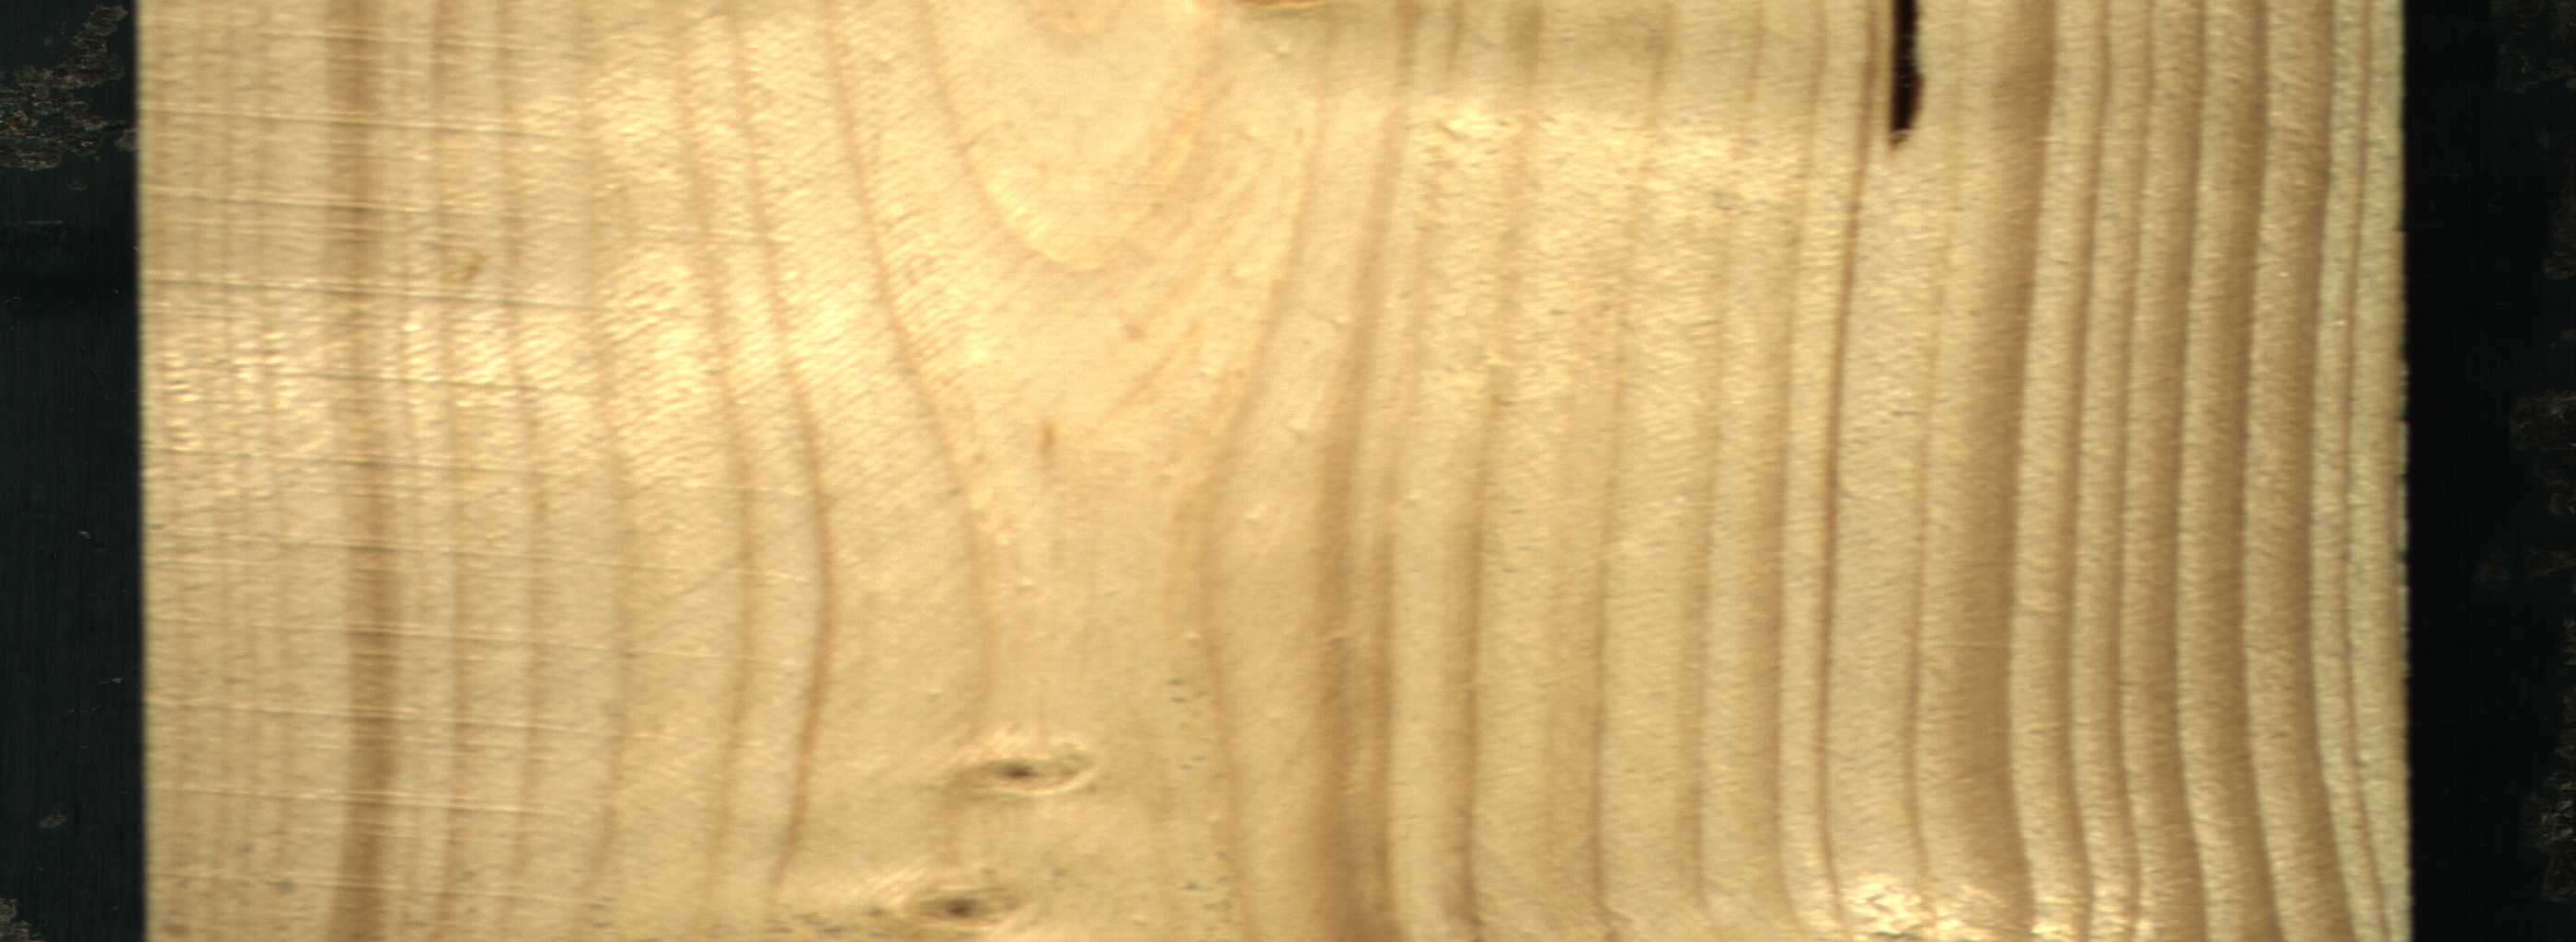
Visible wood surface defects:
resin
Live_Knot
Live_Knot